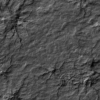
Label: not_dusty